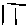
Label: line